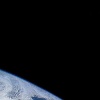
Label: space